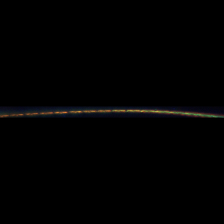
Taxon: Psuedo-nitzschia
Group: Diatoms